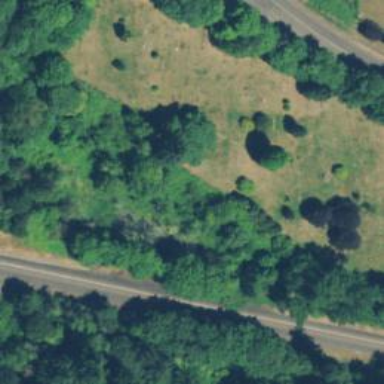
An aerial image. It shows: Cemetery.